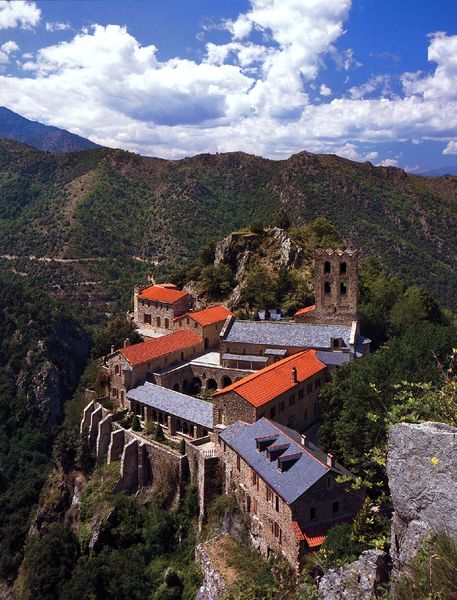
Titel: Ehemaliges Benediktinerkloster St-Martin-du-Canigou
Standort: (F), St-Martin-du-Canigou (EU - F)
Schlagwörter: berg, blau, felsen, himmel, weiß, wolken, anlage, dach, gebäude, rot, kirche, wald, turm, italien, berge, gebirge, dächer, mauer, südfrankreich, foto, fotografie, burg, kloster, gauben, arkaden, streben, bergfried, sicherung